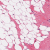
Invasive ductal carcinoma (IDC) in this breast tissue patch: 0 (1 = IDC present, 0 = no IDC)